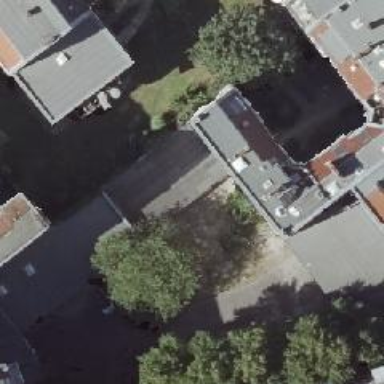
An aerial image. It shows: View of roof of building.